Field crop: maize
Growth stage: 2
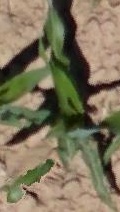
Species: maize